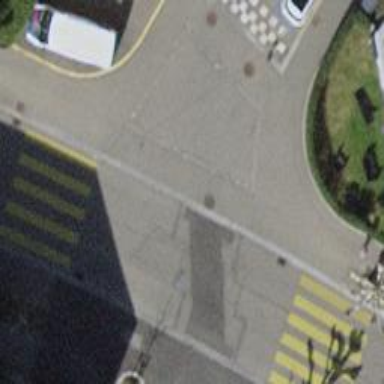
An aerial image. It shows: Unmarked crossing with traffic calming table on the road.